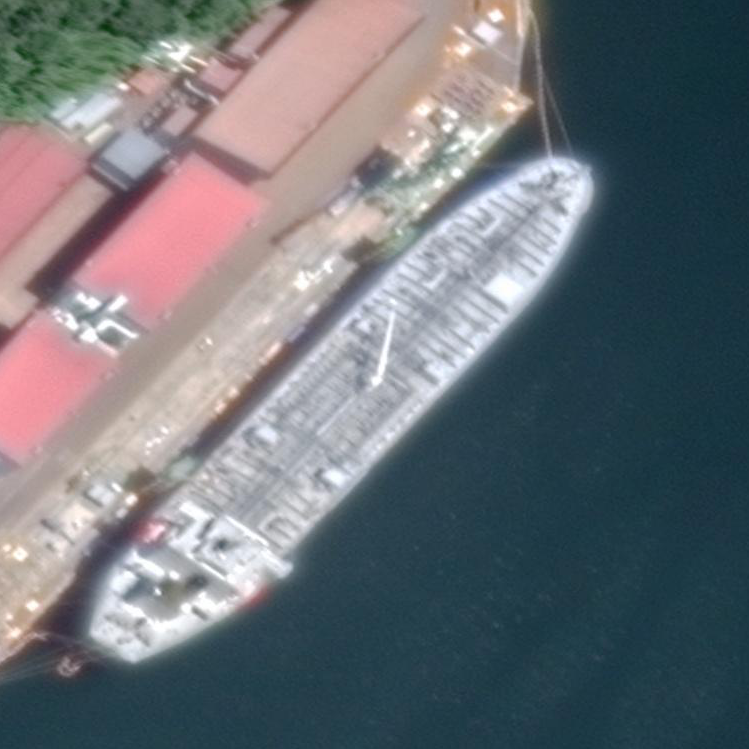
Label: Tank_ship